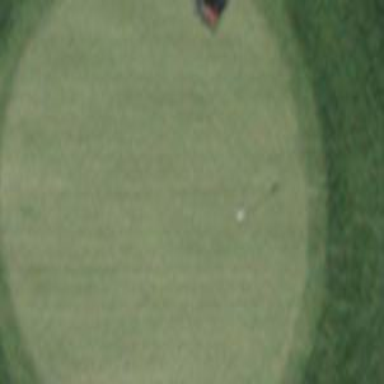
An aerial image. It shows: Green golf area with grass land use.